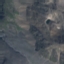
Land use / land cover class: HerbaceousVegetation